高三 · 代数
17. 已知函数 $y=f(x)$ 的导函数 $y=f^{\prime}(x)$ 的图像如图所示.

则下列说法中正确的是——(填序号).

(1)函数 $y=f(x)$ 在区间 $\left(-3, \frac{1}{2}\right)$ 上单调递增;

(2)函数 $y=f(x)$ 在区间 $\left(-\frac{1}{2}, 3\right)$ 上单调递减;

(3)函数 $y=f(x)$ 在区间 $(4,5)$ 上单调递增;

(4)当 $x=2$ 时, 函数 $y=f(x)$ 有极小值;

(5)当 $x=-\frac{1}{2}$ 时, 函数 $y=f(x)$ 有极大值.
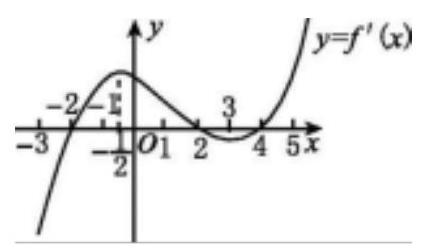
答案: (3)
解析: ：(1)函数 $y=f(x)$ 在区间 $\left(-3,-\frac{1}{2}\right)$ 内有增有减, 故不正确;

(2)函数 $y=f(x)$ 在区间 $\left(-\frac{1}{2}, 3\right)$ 内有增有减, 故不正确;

(3)函数 $y=f(x)$ 当 $x \in(4,5)$ 时, 恒有 $f^{\prime}(x)>0$, 故正确;

(4) 当 $x=2$ 时, 函数 $y=f(x)$ 有极大值, 故不正确;

(5)当 $x=-\frac{1}{2}$ 时, $f^{\prime}(x) \neq 0$, 故不正确;

故答案为(3).